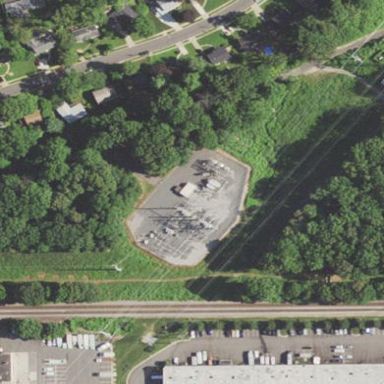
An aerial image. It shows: Distribution substation surrounded by fence.